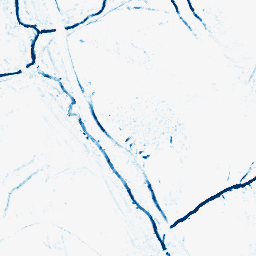
Category: morphological
Decomposition family: morphological_diamond
Decomposition parameters: operation: closing
radius: 3
Upsampling method: sinc_hamming
Upsampling parameters: scale: 4
kernel_size: 16
Upsampling scale: 4